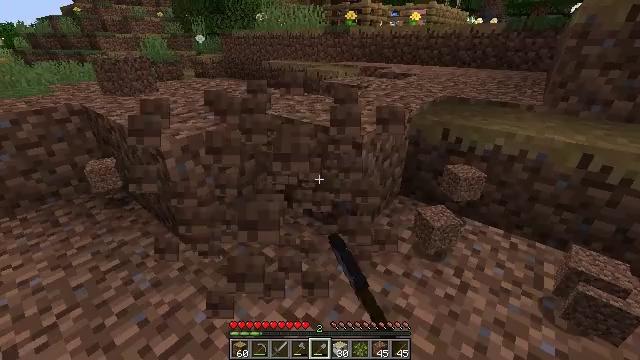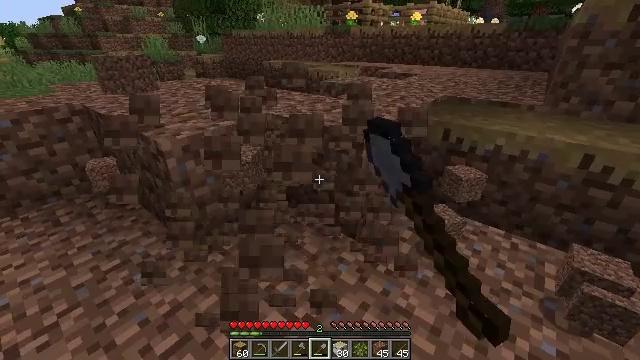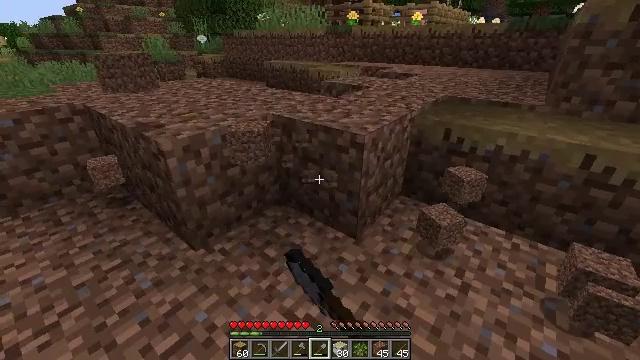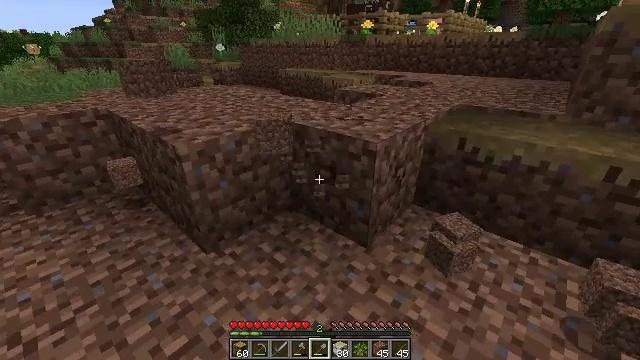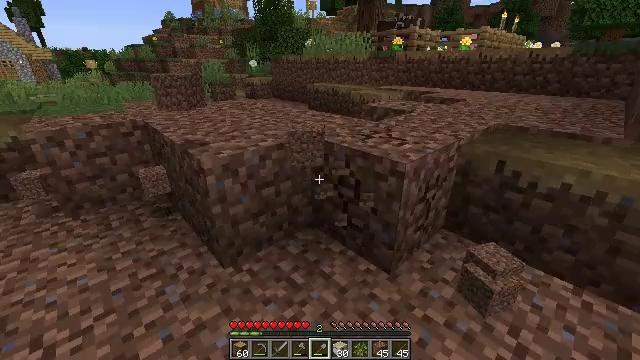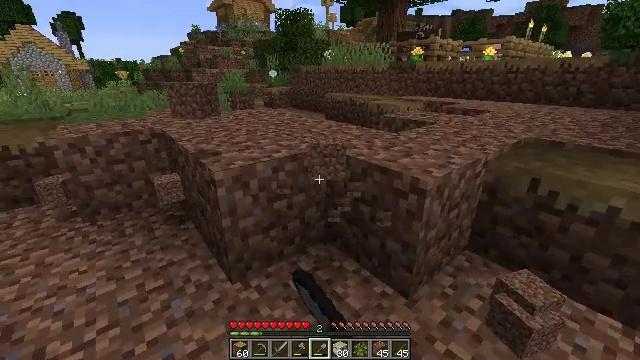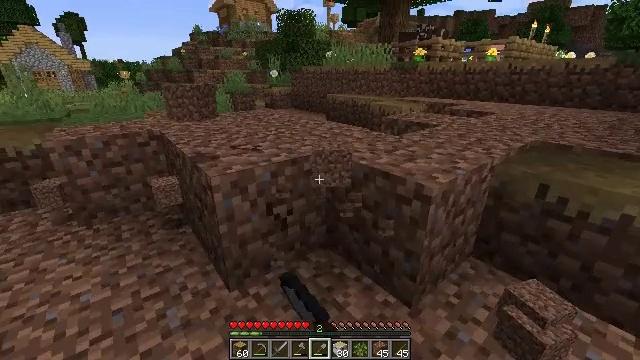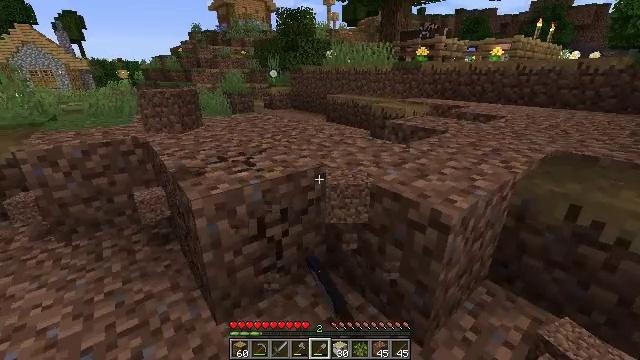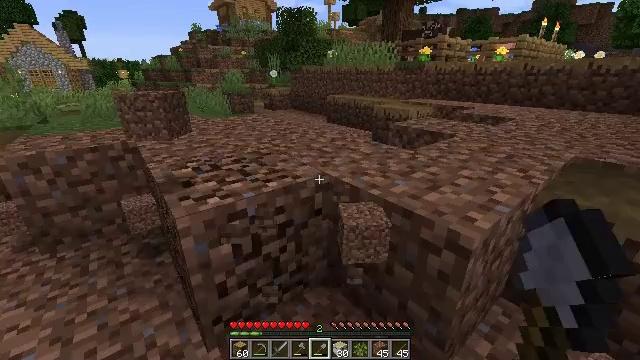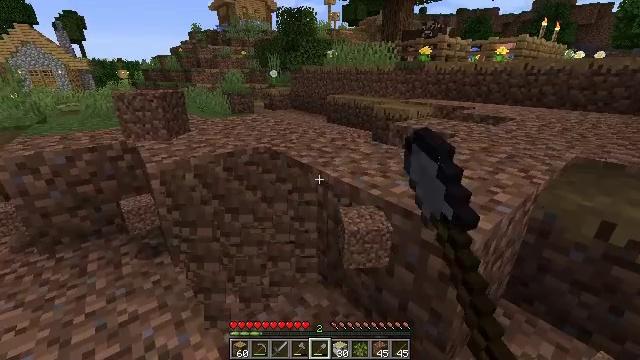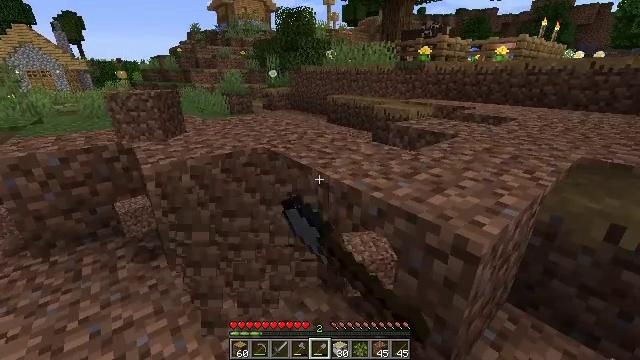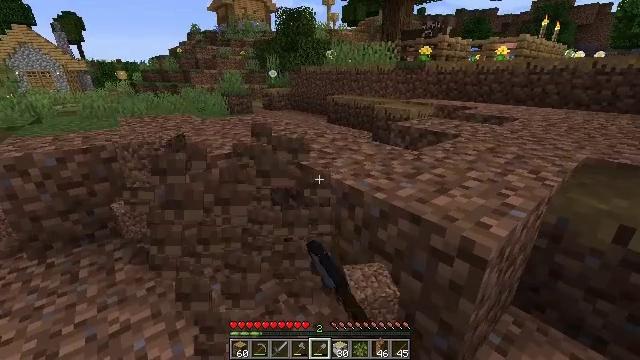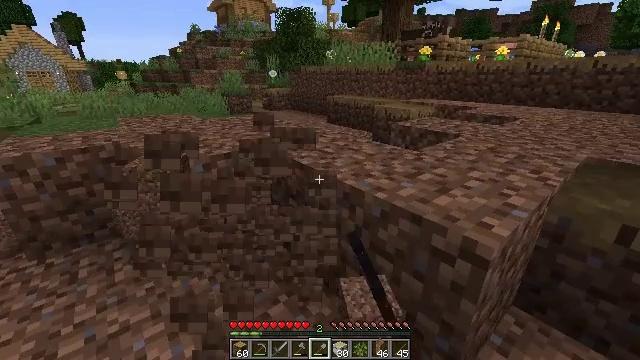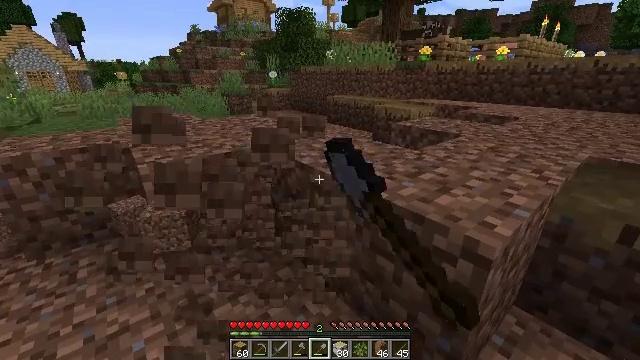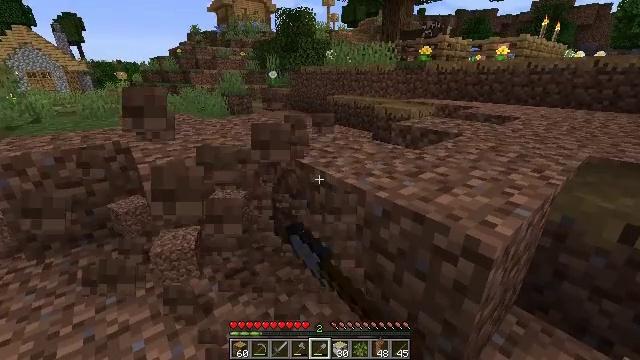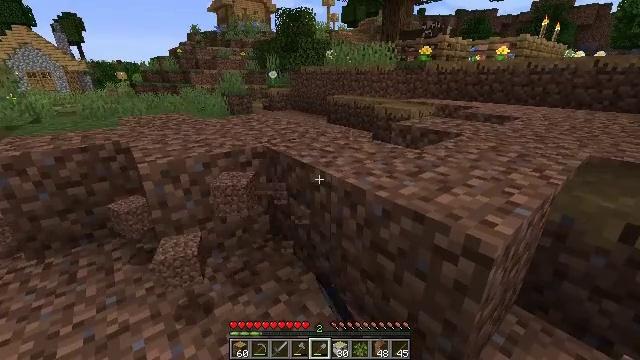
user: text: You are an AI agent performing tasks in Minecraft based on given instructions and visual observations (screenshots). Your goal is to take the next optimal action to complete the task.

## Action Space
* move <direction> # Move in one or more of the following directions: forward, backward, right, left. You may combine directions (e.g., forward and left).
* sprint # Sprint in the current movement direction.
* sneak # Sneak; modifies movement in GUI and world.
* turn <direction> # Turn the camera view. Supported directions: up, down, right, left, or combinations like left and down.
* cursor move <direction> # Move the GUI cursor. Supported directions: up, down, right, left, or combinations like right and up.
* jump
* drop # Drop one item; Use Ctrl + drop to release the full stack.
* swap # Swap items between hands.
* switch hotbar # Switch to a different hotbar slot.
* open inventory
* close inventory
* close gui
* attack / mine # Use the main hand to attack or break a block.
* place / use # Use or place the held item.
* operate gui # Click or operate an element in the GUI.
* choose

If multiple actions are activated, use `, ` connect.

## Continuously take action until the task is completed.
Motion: motion action
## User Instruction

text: Collect dirt by holding left button.
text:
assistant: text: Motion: attack / mine
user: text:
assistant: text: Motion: attack / mine
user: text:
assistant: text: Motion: turn left and up, attack / mine
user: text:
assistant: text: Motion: move forward, turn left and up, attack / mine
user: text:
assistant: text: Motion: move forward, turn left and up, attack / mine
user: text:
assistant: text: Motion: move forward, attack / mine
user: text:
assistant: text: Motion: move forward, attack / mine
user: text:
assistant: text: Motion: attack / mine
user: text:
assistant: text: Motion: attack / mine
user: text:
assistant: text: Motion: attack / mine
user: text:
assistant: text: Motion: attack / mine
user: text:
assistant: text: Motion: attack / mine
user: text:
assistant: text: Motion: attack / mine
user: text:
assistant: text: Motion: attack / mine
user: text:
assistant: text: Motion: attack / mine
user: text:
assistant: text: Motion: attack / mine
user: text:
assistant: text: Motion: attack / mine
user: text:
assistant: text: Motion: attack / mine
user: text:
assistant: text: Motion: attack / mine
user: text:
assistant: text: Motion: attack / mine
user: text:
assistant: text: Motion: turn right, attack / mine
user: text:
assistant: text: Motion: turn right, attack / mine
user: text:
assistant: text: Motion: turn right, attack / mine
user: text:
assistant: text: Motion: turn right, attack / mine
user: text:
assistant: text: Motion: attack / mine
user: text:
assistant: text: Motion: move forward, attack / mine
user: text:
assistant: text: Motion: move forward, turn right and down, attack / mine
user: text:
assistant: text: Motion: move forward, attack / mine
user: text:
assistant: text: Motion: move forward, attack / mine
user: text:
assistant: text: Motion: attack / mine